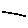
Label: line